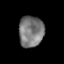
Tissue: prostate
Cell type: T cells
Senescence score: 0.3492
Nuclear area (px): 756
Mean DAPI intensity: 121.181